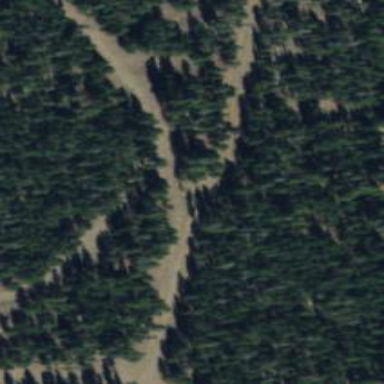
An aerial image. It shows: Nordic skiing trail groomed for classic and skating techniques.